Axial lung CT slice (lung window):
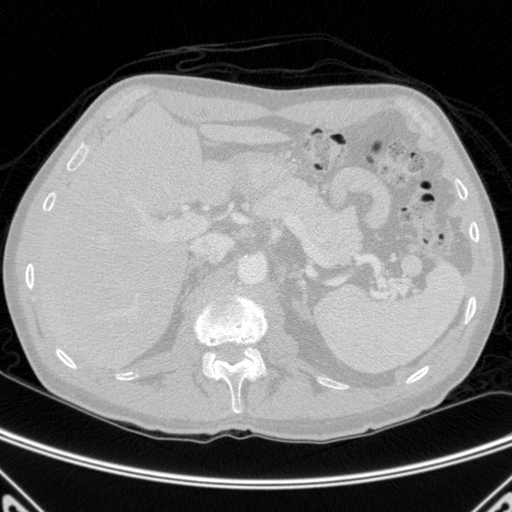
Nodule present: no